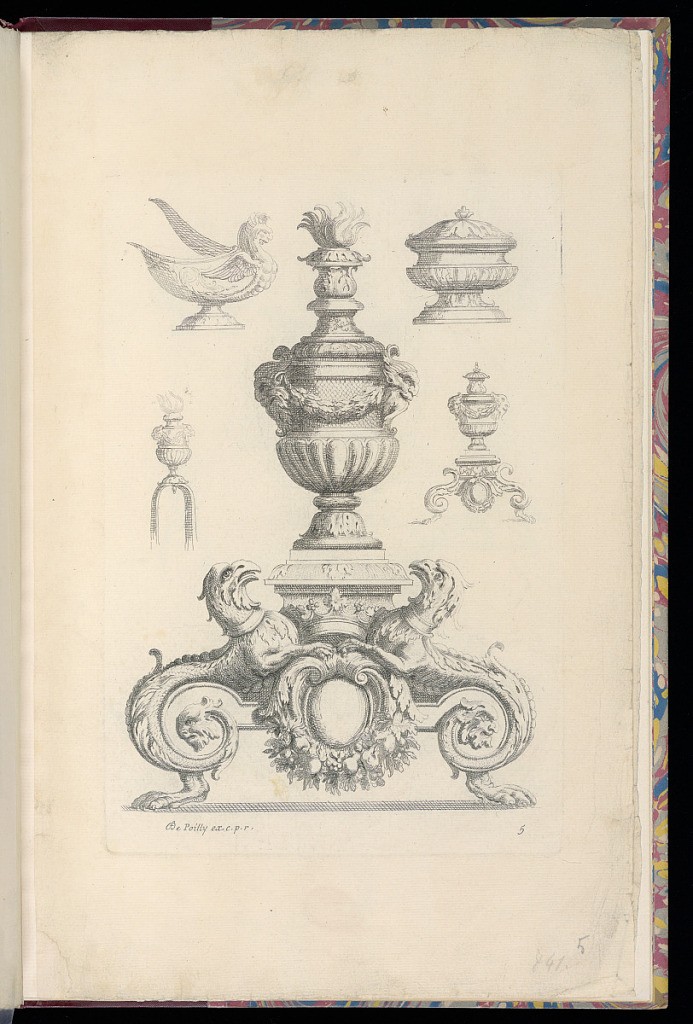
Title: Design for an Andiron
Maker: Jean Cotelle, French, 1607–1676
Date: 1622-1676
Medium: Etching on laid paper
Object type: Print
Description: Design for andiron, the base of which is flanked by two griffins whose bodies terminate in foliate scrolls and masks. Around the andiron are designs for another andiron, a design for a container, a handle for fire tongs, and a design for a container with a lid.